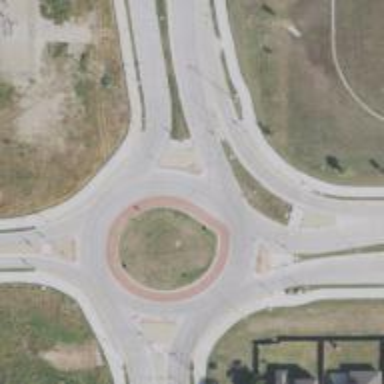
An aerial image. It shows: Tertiary road leading to roundabout.